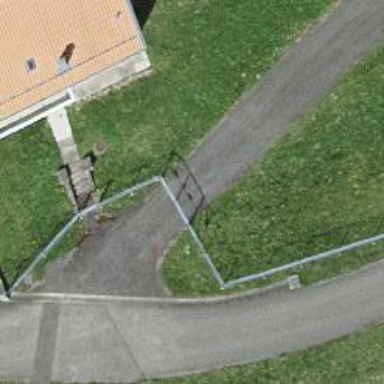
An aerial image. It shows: Gate.